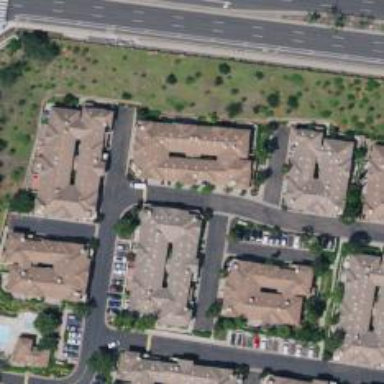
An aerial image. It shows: Residential area consisting of condominiums.